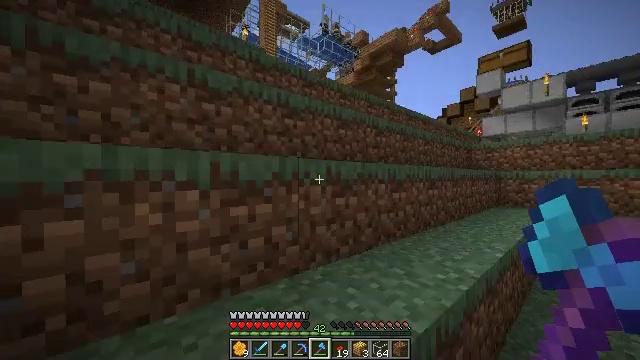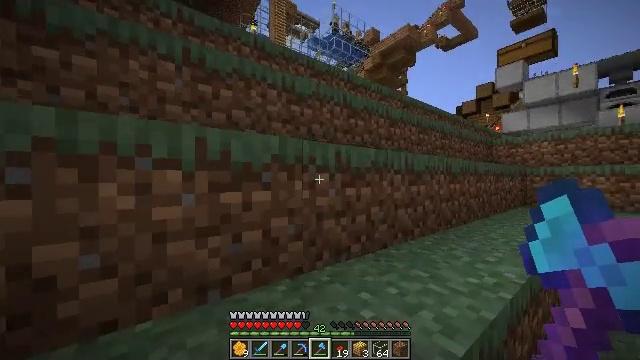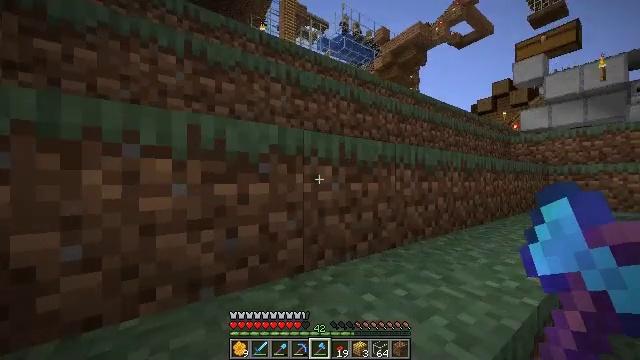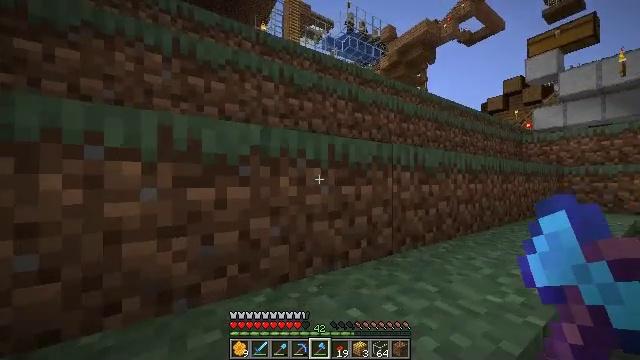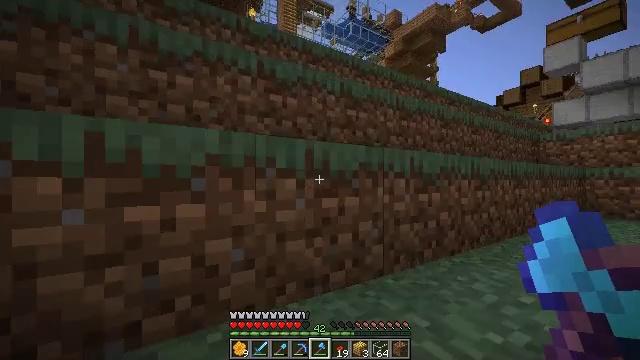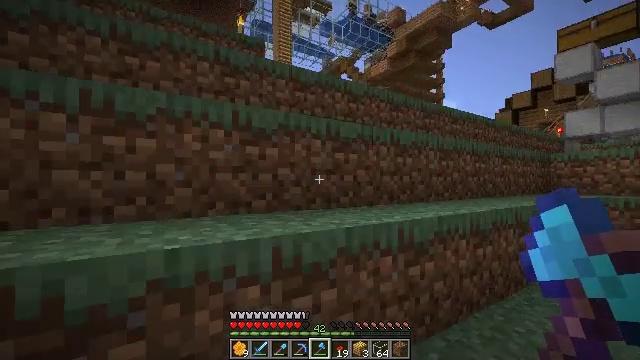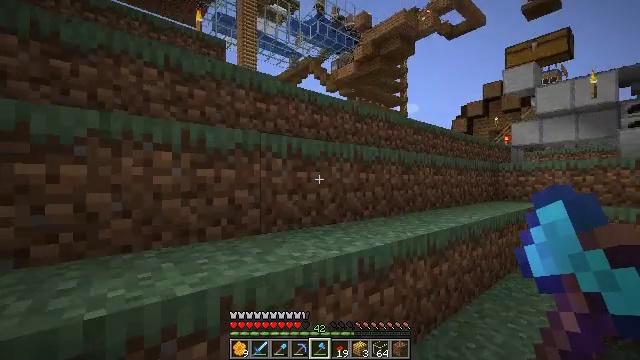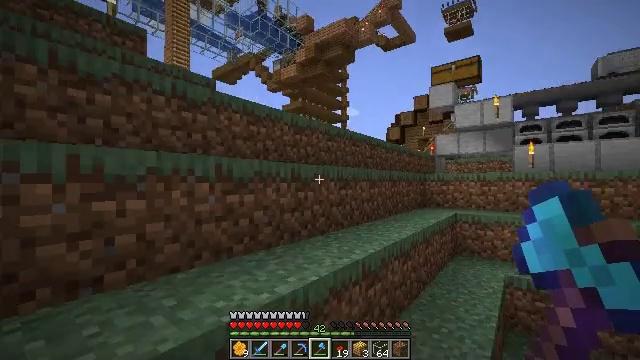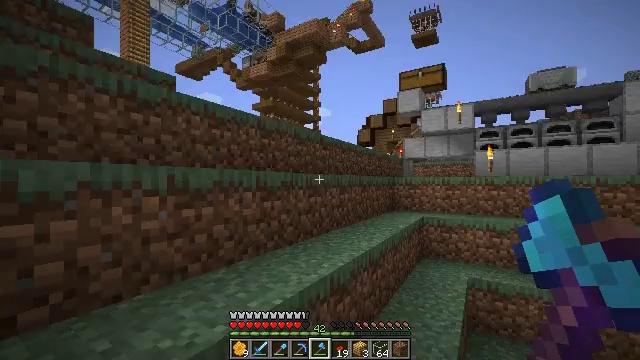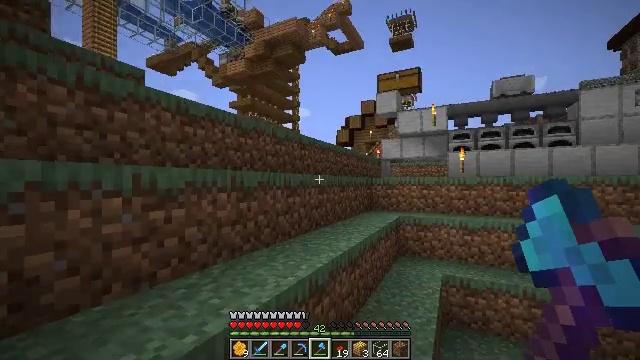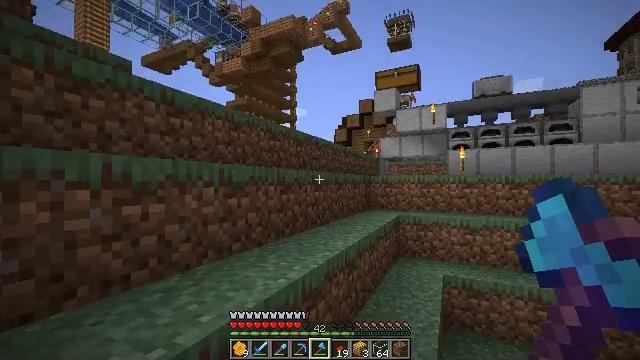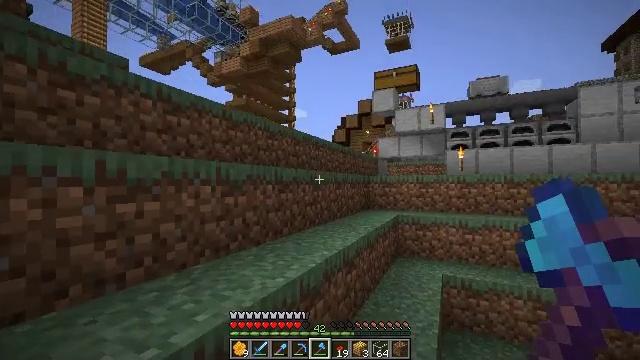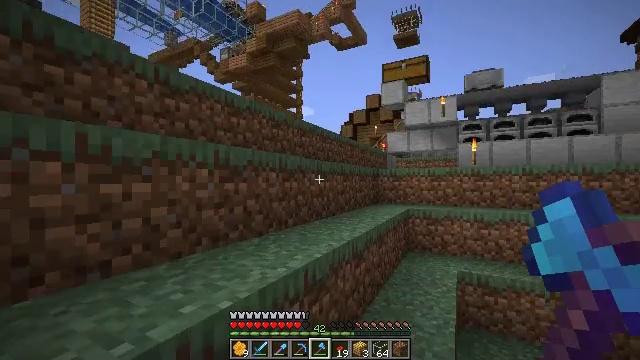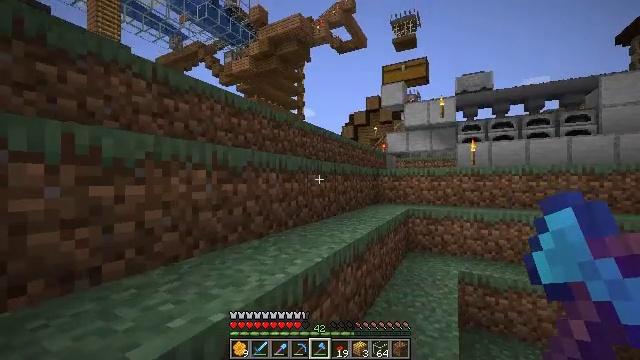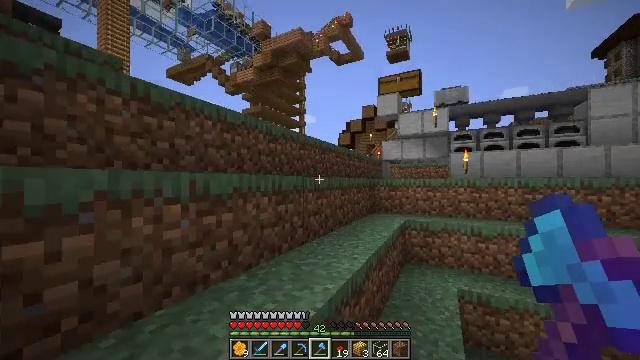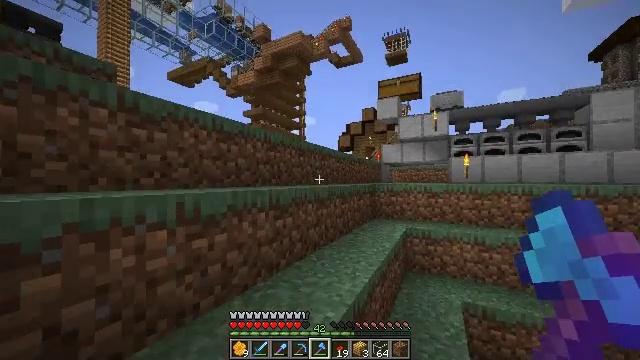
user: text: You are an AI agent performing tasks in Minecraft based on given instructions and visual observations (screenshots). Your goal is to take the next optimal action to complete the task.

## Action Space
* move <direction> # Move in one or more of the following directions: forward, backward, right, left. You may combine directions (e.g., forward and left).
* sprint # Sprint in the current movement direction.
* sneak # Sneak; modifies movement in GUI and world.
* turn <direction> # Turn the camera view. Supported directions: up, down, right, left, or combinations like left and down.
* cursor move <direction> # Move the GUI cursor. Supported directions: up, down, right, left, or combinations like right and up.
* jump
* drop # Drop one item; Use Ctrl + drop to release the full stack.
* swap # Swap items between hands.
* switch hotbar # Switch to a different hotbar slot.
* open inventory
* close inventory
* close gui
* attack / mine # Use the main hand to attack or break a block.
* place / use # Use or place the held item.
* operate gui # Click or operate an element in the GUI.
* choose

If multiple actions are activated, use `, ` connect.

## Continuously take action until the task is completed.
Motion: motion action
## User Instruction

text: Pick up the poppy from the field.
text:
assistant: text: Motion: move forward, turn left, attack / mine, jump
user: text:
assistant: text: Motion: move forward, turn left, attack / mine, jump
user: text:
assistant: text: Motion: move forward, sprint, turn left, attack / mine, jump
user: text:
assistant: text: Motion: move forward, sprint, attack / mine, jump
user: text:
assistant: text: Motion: move forward, sprint, attack / mine, jump
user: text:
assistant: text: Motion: move forward, sprint, turn right, attack / mine, jump
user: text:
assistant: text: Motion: move forward, turn right, attack / mine, jump
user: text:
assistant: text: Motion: move forward, turn right, attack / mine, jump
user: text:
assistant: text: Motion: move forward, turn right, attack / mine, jump
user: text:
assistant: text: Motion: move forward, attack / mine, jump
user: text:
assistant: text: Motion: move forward, attack / mine, jump
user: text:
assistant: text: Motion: move forward, sprint, turn left, attack / mine, jump
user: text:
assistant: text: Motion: move forward, sprint, attack / mine, jump
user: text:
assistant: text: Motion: move forward, sprint, attack / mine, jump
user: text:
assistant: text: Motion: move forward, sprint, attack / mine, jump
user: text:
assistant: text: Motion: move forward, sprint, turn right, attack / mine, jump
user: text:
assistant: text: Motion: move forward, turn left, attack / mine, jump
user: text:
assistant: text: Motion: move forward, turn left and up, attack / mine, jump
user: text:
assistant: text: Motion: move forward, turn left, attack / mine, jump
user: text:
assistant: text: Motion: move forward, turn left, attack / mine, jump
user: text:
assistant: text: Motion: move forward, turn left, attack / mine, jump
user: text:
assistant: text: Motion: move forward, turn left, attack / mine, jump
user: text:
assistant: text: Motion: move forward, attack / mine, jump
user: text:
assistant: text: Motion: move forward, sprint, attack / mine, jump
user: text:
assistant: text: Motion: move forward, sprint, attack / mine, jump
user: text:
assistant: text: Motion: move forward, sprint, attack / mine, jump
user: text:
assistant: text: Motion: move forward, sprint, attack / mine, jump
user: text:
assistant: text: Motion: move forward, turn down, attack / mine, jump
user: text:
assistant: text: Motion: move forward, turn down, attack / mine, jump
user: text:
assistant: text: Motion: move forward, turn down, attack / mine, jump